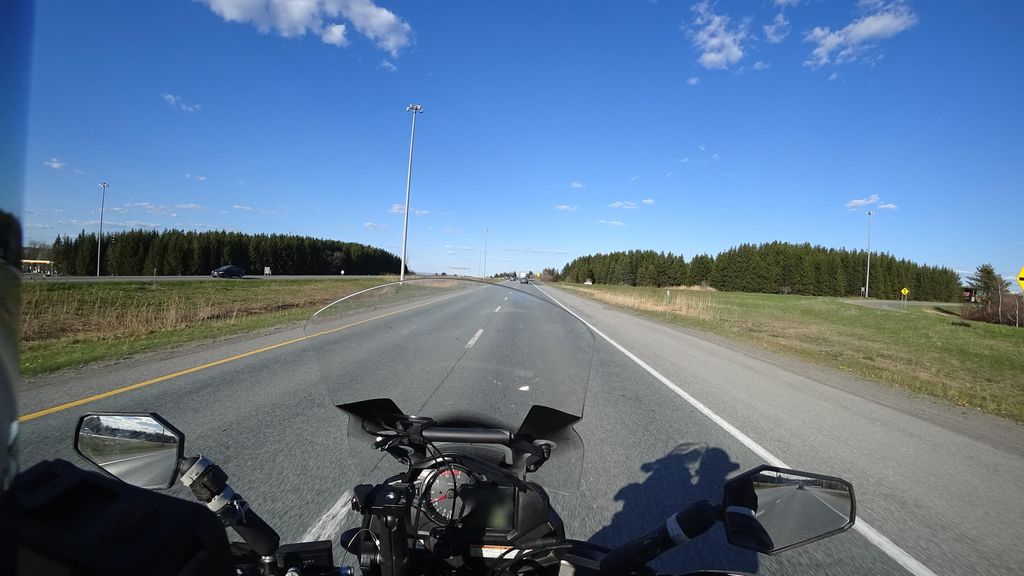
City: quebec_city